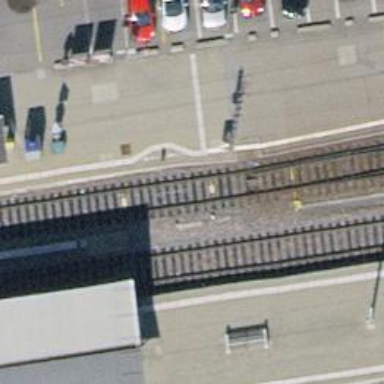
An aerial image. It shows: Railway signal.